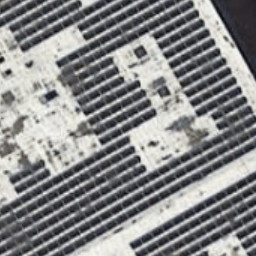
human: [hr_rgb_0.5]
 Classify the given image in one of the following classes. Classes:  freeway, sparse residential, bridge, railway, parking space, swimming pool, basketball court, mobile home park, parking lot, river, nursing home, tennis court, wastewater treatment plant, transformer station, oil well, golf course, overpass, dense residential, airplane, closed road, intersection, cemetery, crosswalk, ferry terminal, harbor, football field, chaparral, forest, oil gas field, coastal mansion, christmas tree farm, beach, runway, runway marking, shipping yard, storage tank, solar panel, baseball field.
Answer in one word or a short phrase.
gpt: solar panel